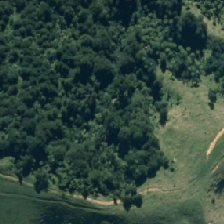
Land cover: indigenous_forest